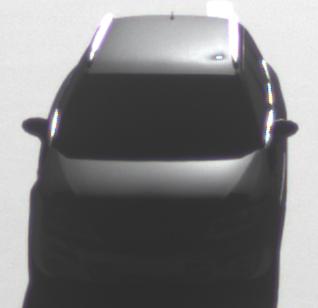
Make: SEAT
Model: Exeo ST 1.6
Detailed model: Exeo (3R) ST
Model produced from: 2010/05
Model produced until: 2010/08
Doors: 5
Color: black
Road condition: dry road
Daytime: morning or afternoon
Contrast: high contrast